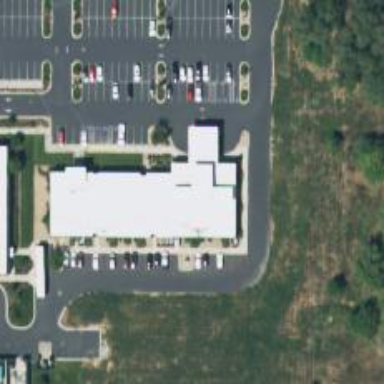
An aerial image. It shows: Pharmacy providing healthcare services.